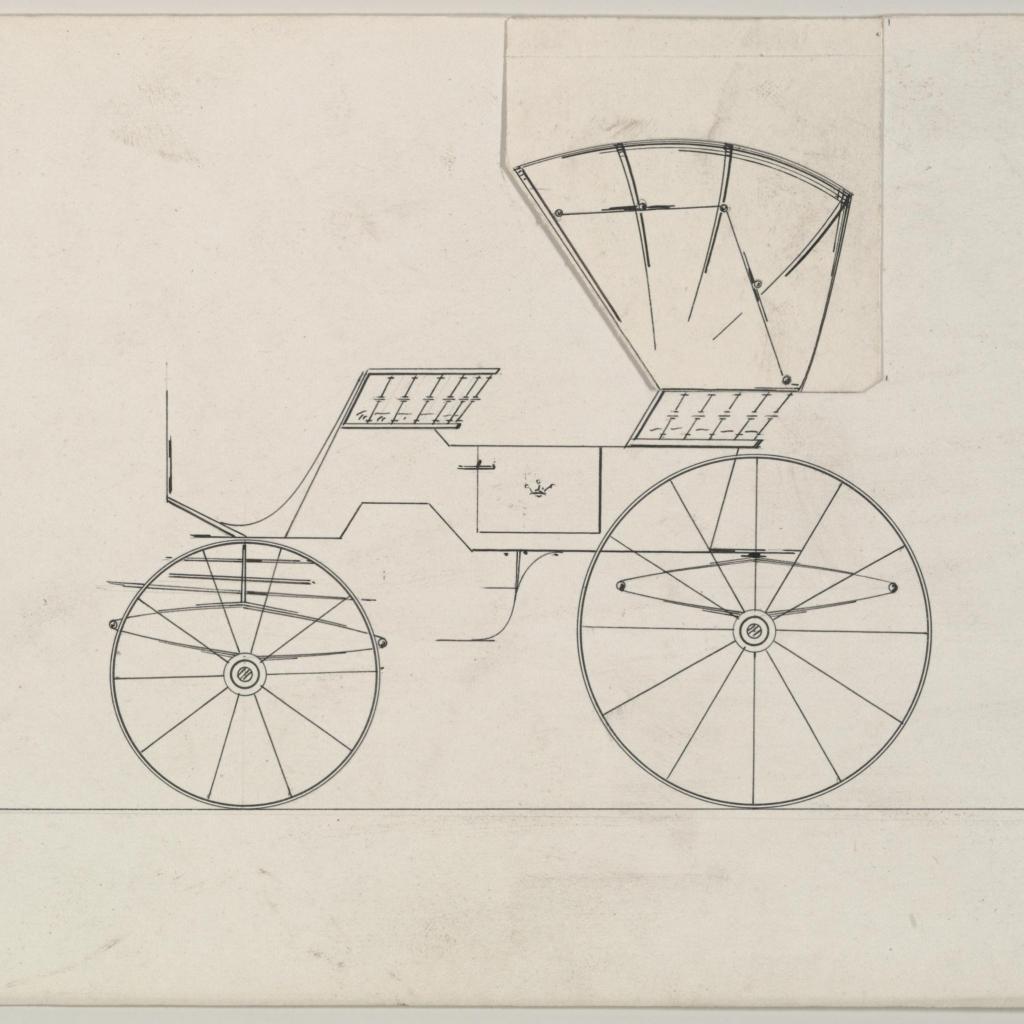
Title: Design for Phaeton (unnumbered)
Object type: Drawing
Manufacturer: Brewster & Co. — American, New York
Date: ca. 1875
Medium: Pen and black ink
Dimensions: sheet: 8 7/8 x 8 7/8 in. (22.5 x 22.5 cm)
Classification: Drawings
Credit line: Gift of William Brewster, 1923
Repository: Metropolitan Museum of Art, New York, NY